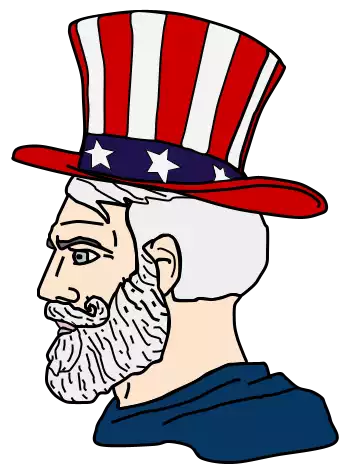
Label: 4_Yes_Chad